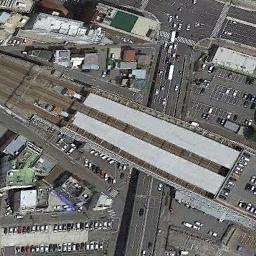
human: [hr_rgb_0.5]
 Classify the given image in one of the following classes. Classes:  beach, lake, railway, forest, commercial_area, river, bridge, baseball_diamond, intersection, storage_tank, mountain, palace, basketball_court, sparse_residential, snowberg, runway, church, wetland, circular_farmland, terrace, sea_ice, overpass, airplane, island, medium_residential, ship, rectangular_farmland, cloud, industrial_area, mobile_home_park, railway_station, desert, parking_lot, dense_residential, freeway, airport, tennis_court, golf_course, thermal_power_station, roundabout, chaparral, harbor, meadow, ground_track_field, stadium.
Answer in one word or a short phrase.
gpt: railway_station